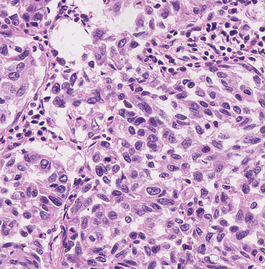
Tumor epithelial tissue: yes
Tumor-associated stroma tissue: yes
Normal tissue: no